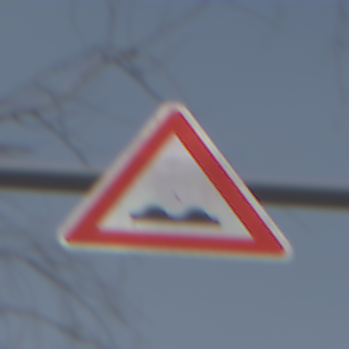
Verkehrszeichen: UnebeneFahrbahn
Umgebung: Outdoor, Nature
Tageszeit: MorningAfternoon
Wetter: Clear
Licht: Natural
Jahreszeit: Winter
Kontrast: HighContrast